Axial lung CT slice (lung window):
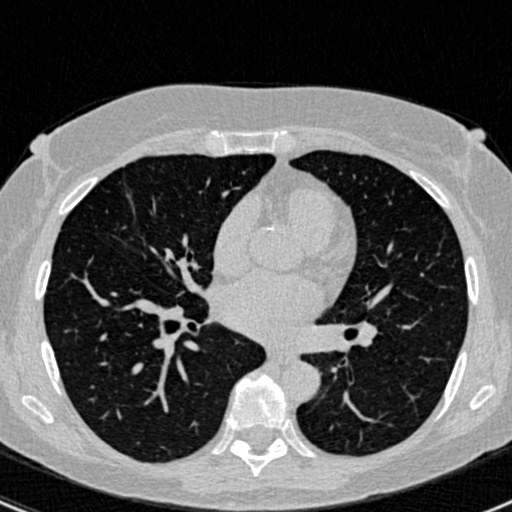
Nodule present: no